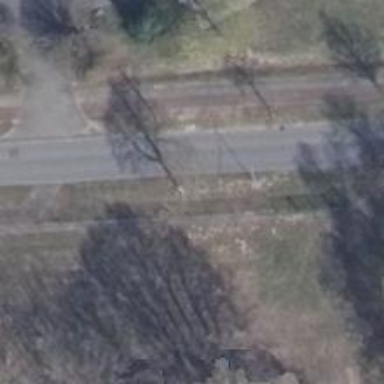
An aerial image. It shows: Avenue lined with deciduous broadleaved trees.